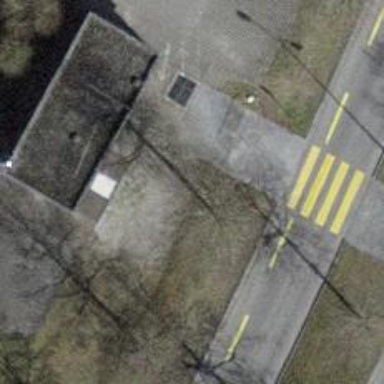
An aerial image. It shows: Cycle barrier.